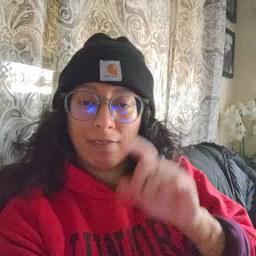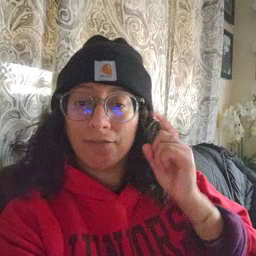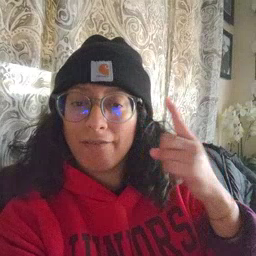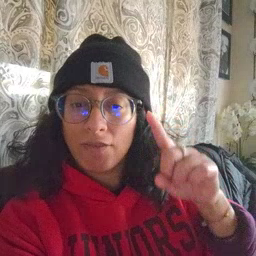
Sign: for